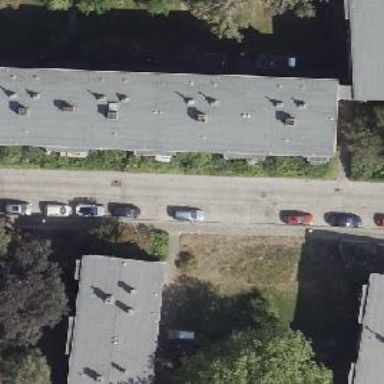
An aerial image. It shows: Residential road with asphalt surface and sidewalks on both sides. There is parking lane on the right.